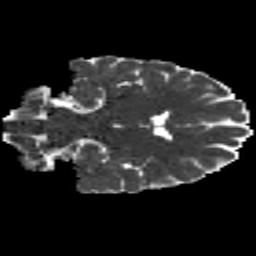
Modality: MD
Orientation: coronal
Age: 23
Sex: female
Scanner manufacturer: siemens
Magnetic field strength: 3 T
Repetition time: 8.8 s
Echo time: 0.085 s